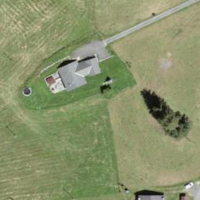
EUNIS habitat code: 24
Species observed at this site:
Phoenicurus ochruros
Prunella modularis
Tussilago farfara